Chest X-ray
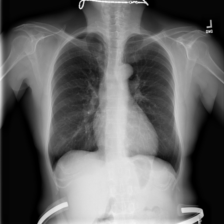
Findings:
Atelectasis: negative
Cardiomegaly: positive
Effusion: negative
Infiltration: positive
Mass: negative
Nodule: negative
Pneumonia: negative
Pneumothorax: negative
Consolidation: negative
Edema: negative
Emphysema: negative
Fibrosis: negative
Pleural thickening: negative
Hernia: negative